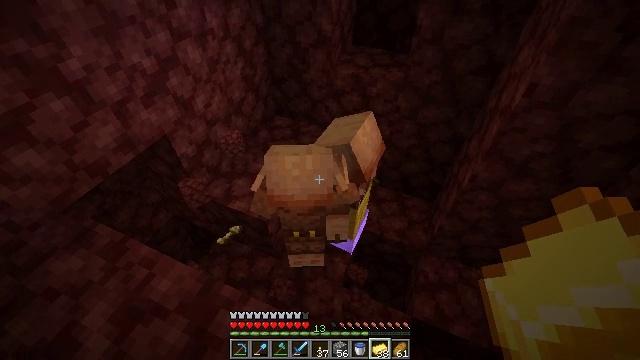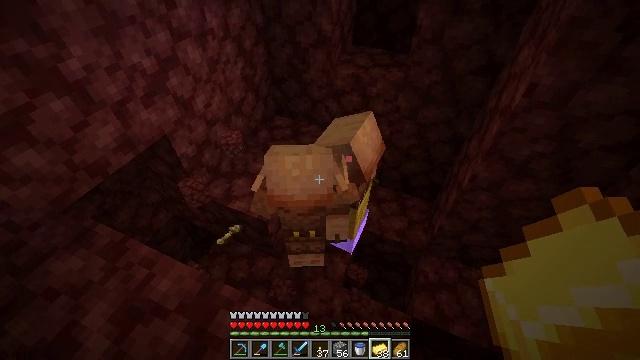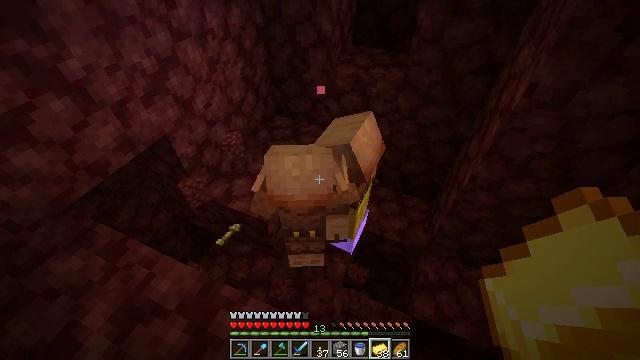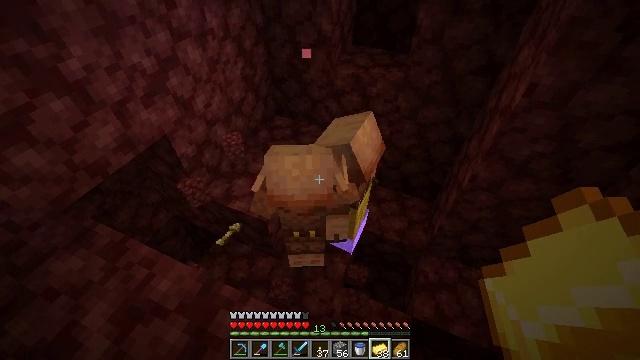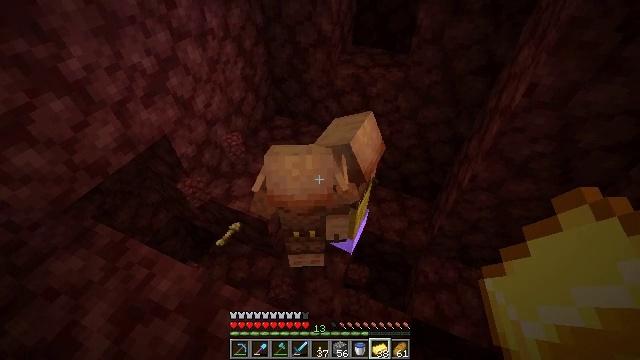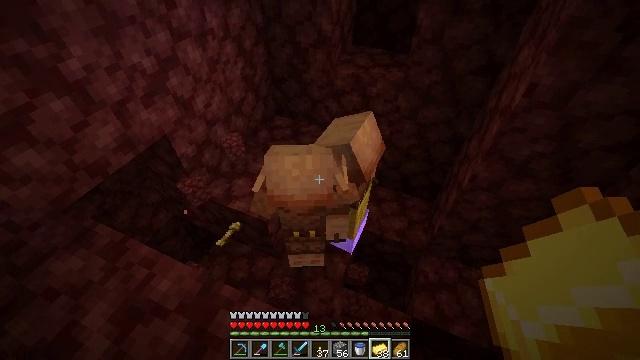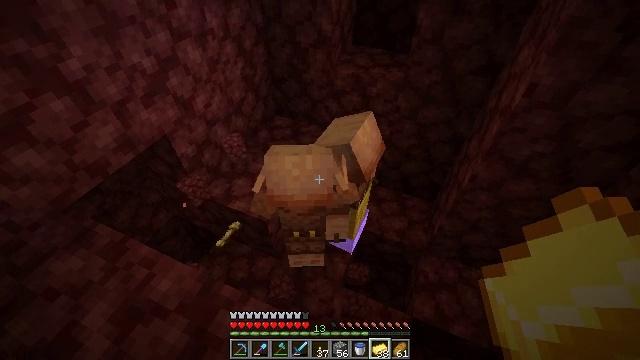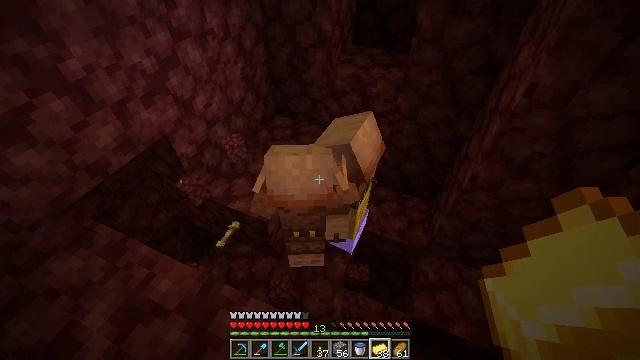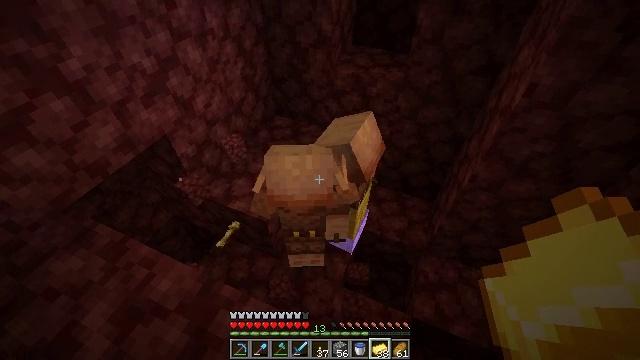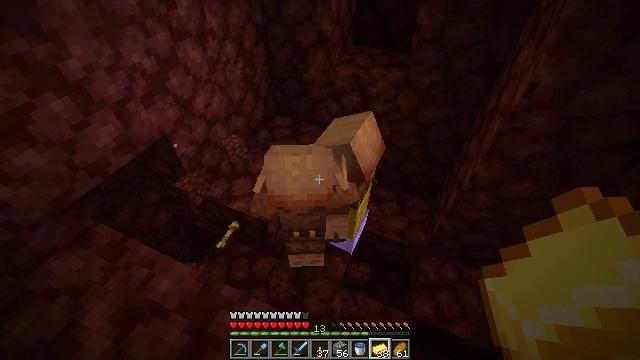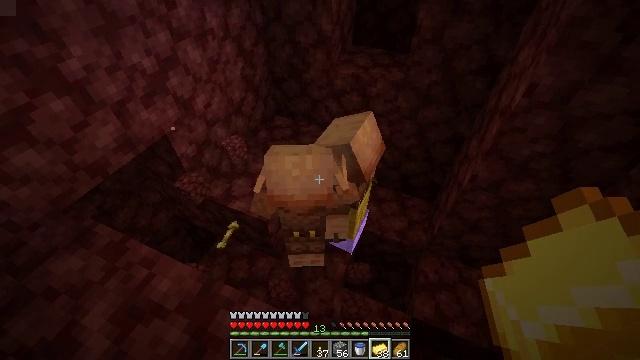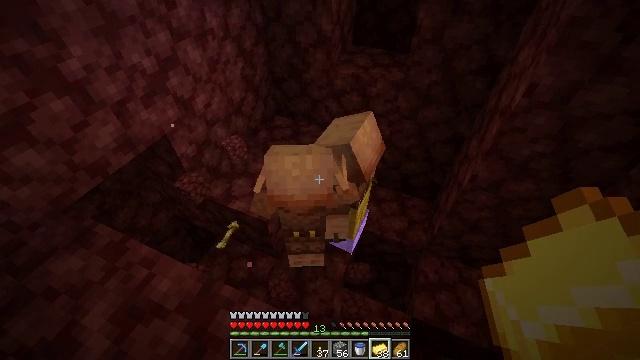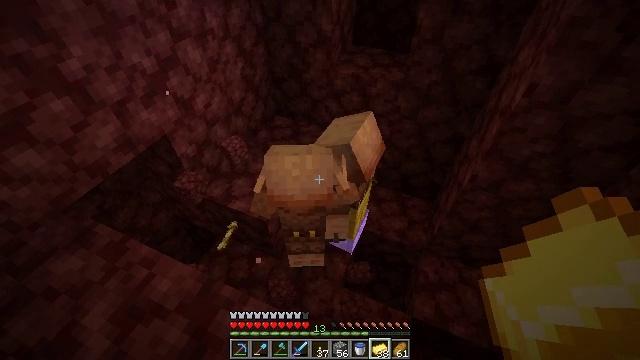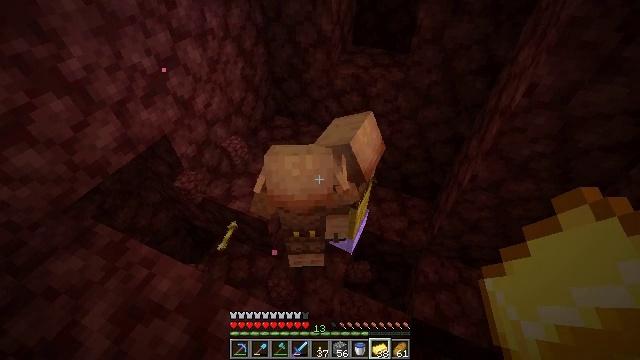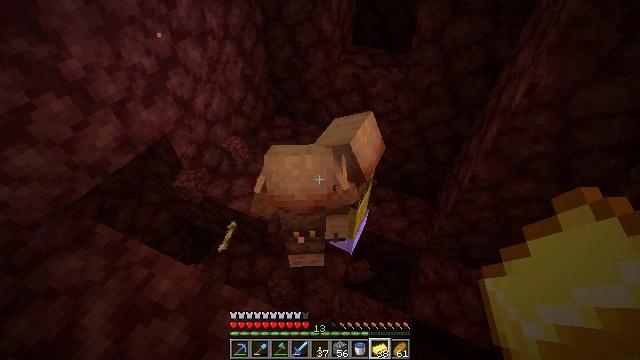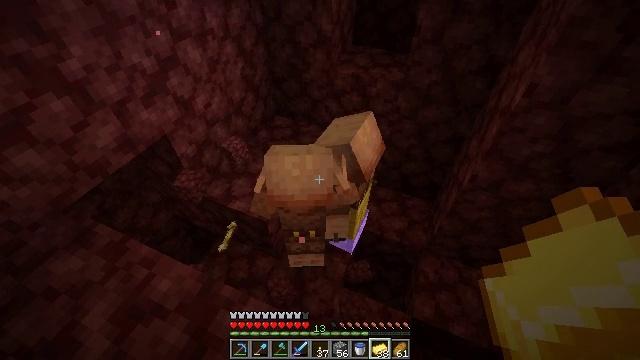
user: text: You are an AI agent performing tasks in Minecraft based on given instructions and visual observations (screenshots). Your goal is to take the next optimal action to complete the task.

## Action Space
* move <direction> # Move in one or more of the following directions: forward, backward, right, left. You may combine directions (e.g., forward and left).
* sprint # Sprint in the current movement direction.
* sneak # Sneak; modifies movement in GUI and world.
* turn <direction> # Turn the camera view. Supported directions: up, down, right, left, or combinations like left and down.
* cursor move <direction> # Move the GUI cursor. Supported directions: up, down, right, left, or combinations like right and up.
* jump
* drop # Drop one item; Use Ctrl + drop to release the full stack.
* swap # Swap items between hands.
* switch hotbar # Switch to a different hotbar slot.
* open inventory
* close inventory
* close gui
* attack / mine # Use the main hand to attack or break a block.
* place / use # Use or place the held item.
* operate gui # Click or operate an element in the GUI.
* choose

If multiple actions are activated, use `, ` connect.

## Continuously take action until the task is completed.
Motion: motion action
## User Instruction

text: Remove a gold ingot from the inventory.
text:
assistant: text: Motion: no_op
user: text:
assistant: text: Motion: no_op
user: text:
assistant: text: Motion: no_op
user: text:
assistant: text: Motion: no_op
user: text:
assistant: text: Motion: no_op
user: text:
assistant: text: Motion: no_op
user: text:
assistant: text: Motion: no_op
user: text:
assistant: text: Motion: no_op
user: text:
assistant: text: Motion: no_op
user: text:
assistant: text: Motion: no_op
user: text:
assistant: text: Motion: no_op
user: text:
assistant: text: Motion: no_op
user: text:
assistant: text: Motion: no_op
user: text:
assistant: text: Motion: no_op
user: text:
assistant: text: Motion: no_op
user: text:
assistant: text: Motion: no_op
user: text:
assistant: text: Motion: no_op
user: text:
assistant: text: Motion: no_op
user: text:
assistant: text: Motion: no_op
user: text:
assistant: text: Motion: no_op
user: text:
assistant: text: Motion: no_op
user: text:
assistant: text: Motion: no_op
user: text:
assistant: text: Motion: no_op
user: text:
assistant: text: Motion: no_op
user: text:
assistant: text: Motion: no_op
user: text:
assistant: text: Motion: no_op
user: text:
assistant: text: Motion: no_op
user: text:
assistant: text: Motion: no_op
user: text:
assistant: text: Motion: no_op
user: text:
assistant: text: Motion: no_op